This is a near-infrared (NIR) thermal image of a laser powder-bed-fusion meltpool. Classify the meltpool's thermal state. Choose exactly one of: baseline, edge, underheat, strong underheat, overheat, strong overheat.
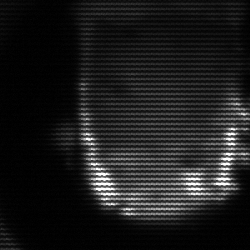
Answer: baseline